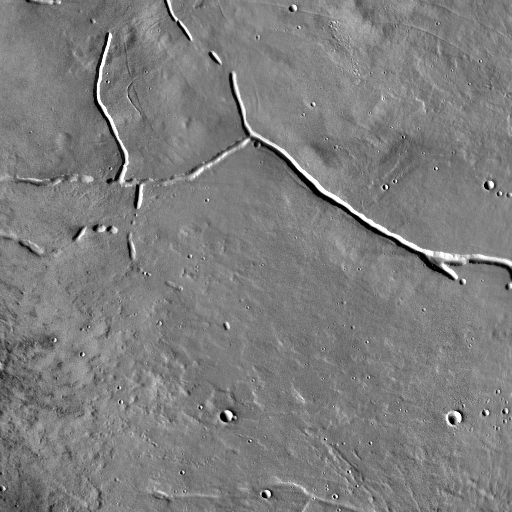
Crater classes present: Background, Other, Secondary